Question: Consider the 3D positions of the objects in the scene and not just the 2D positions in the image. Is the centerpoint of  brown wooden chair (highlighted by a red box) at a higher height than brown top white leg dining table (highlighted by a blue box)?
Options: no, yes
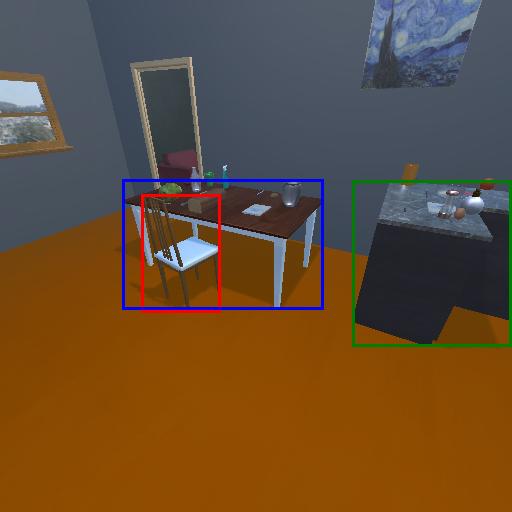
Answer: no